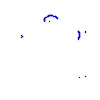
Particle: proton